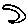
Label: moon